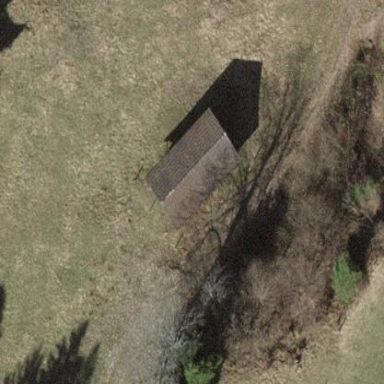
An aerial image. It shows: Shed building.